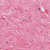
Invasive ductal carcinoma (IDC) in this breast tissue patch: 0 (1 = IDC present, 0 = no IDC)